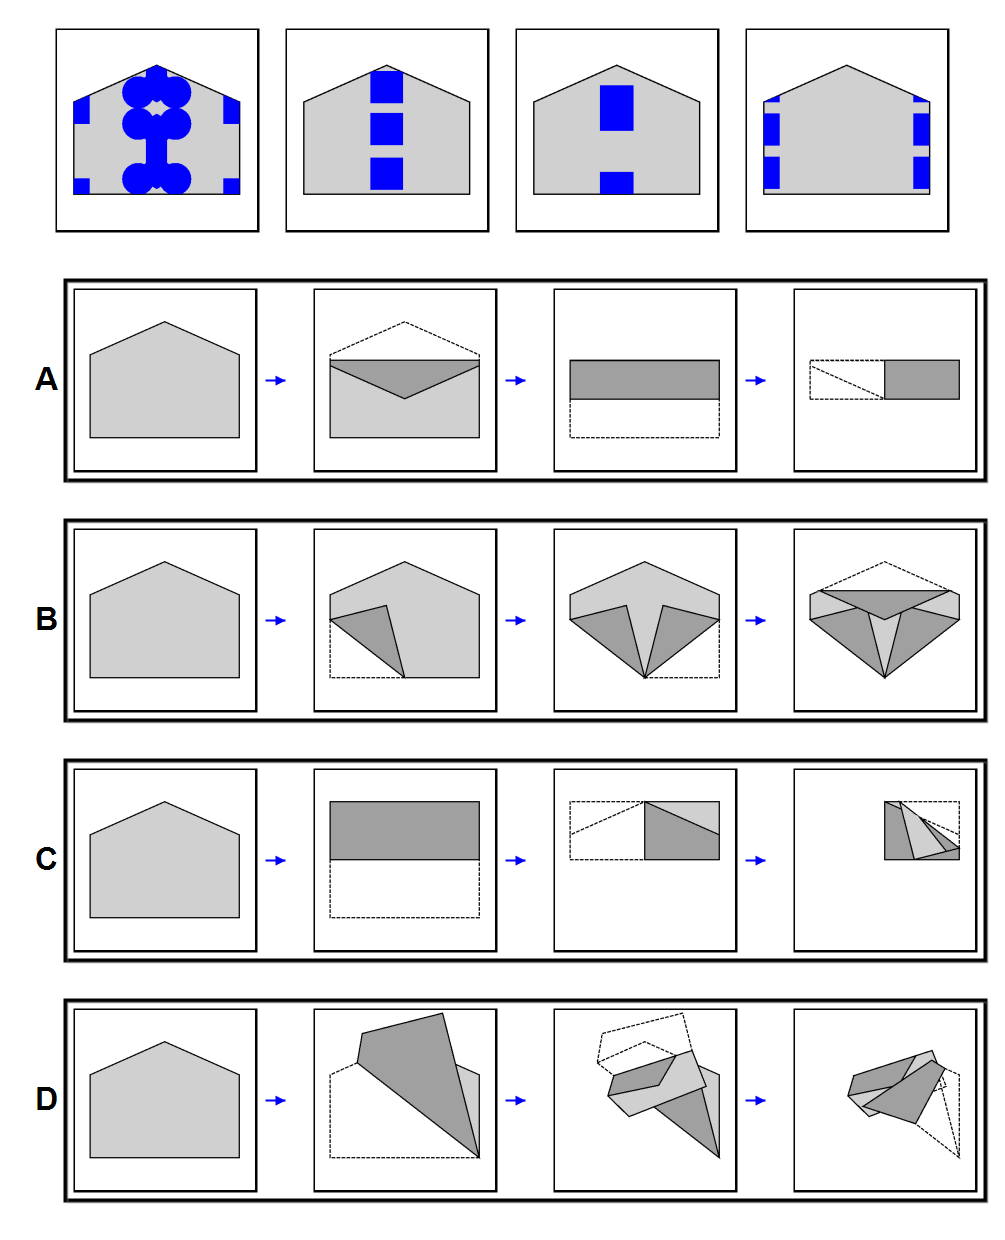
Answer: A